Question: however this json has special character ":" in the elements and I need to access them in html by using {{}} in angularJS, for example I need to retrieve "The Exes".

I get data in one my controllers
'''
<div>
<div class="row cardContainer">
<div class="cardHeader">{{data.feed.entry.im:name.label}}</div>
</div>
</div>
'''
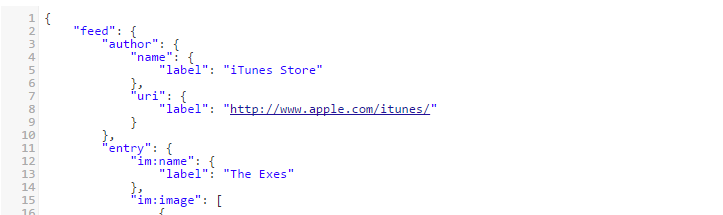
Answer: Usually in Javascript you can access to that kind of attributes using a different notation: square brackets
'''
<div>
<div class="row cardContainer">
<div class="cardHeader">{{data.feed.entry['im:name'].label}}</div>
</div>
</div>
'''